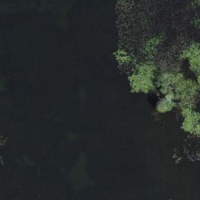
EUNIS habitat code: 14
Species observed at this site:
Aythya ferina
Corvus corone
Fulica atra
Anas platyrhynchos
Ardea alba